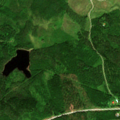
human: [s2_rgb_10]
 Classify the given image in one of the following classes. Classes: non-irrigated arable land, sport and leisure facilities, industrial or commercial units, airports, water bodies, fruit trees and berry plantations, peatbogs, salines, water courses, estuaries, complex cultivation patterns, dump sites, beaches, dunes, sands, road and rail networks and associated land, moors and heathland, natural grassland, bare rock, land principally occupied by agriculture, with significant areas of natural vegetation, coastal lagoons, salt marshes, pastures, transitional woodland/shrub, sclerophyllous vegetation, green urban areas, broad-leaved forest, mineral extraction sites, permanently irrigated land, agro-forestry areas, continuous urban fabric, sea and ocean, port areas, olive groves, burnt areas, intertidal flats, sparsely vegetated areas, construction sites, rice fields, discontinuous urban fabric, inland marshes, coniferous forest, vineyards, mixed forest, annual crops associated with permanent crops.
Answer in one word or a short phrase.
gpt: coniferous forest, mixed forest, transitional woodland/shrub